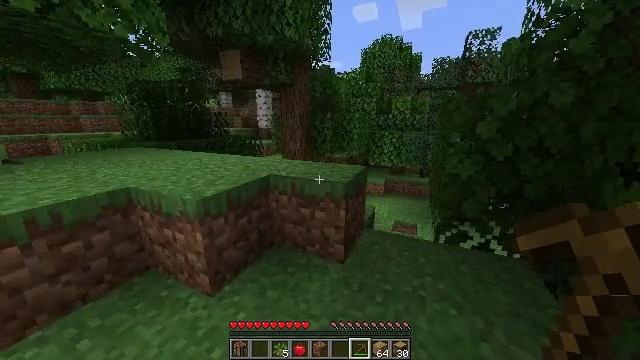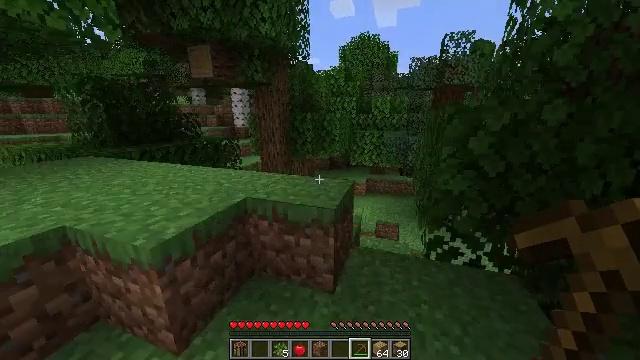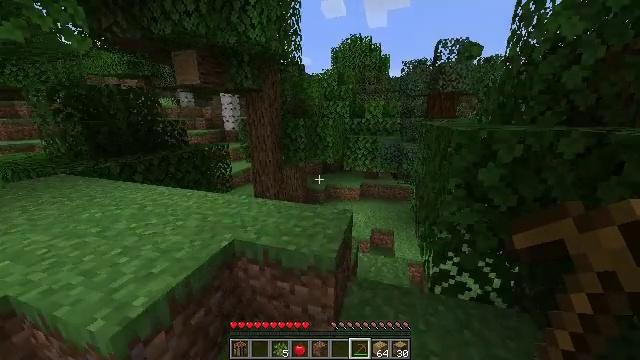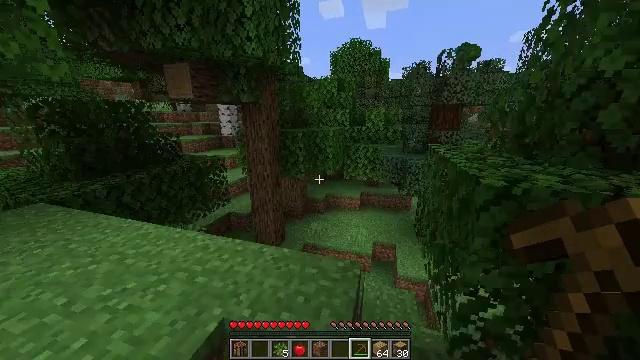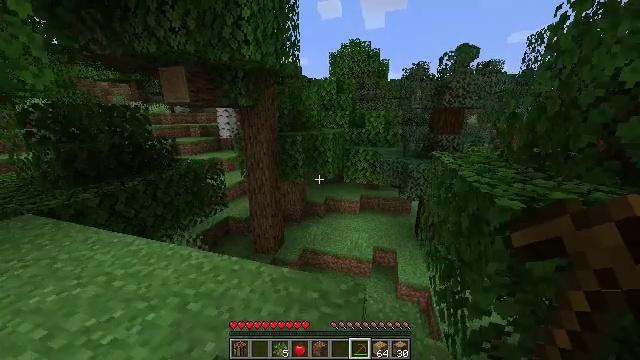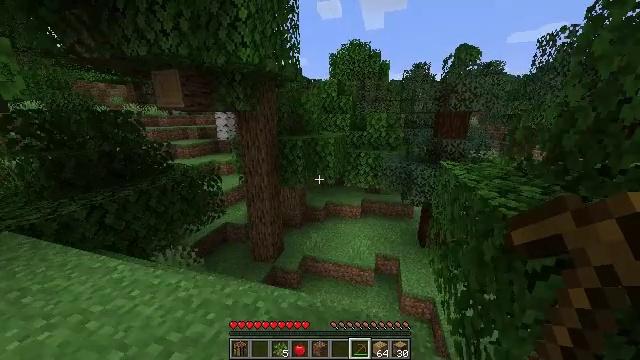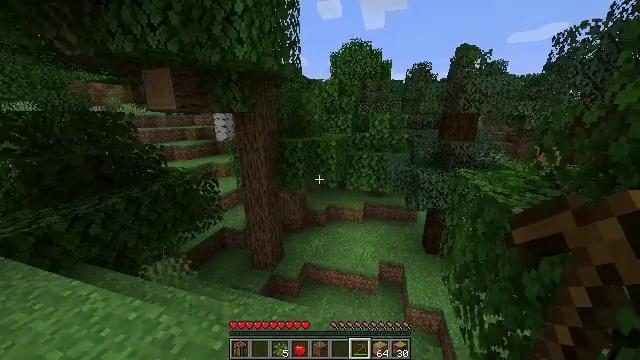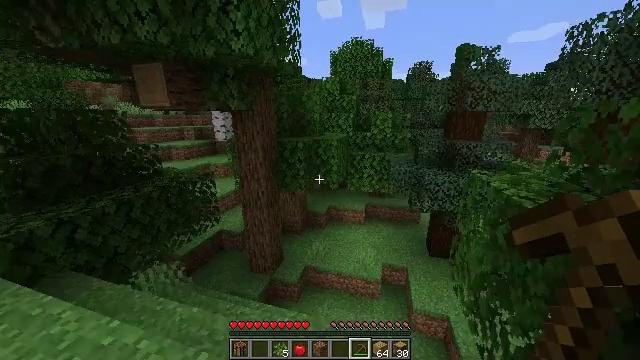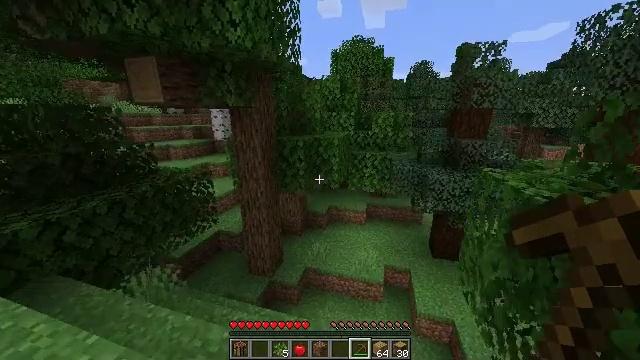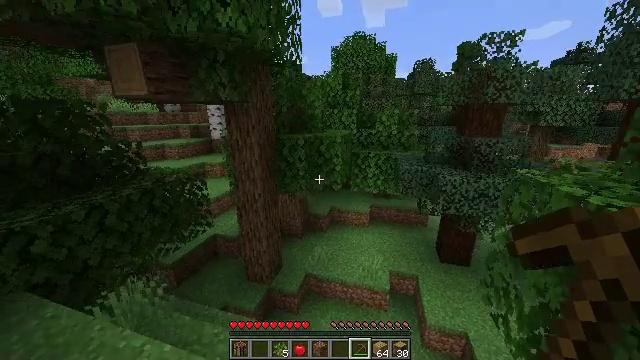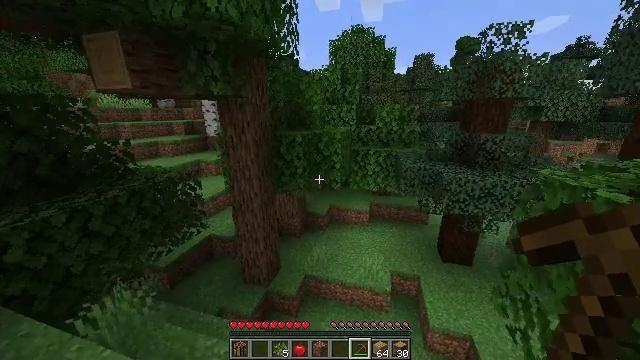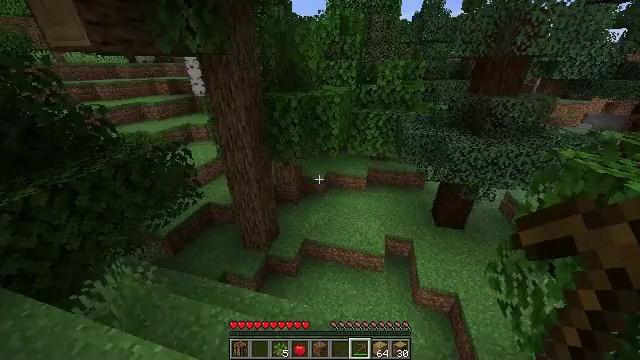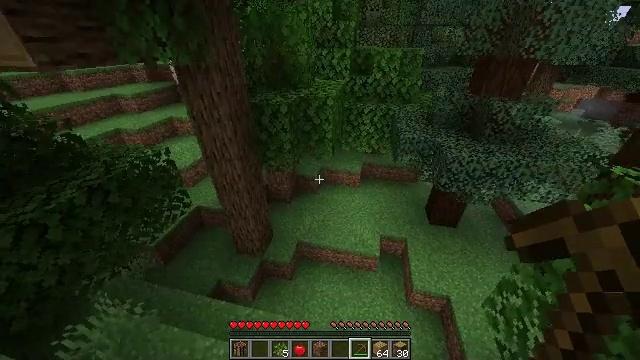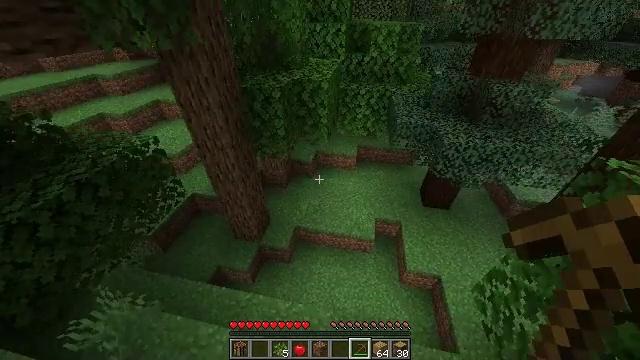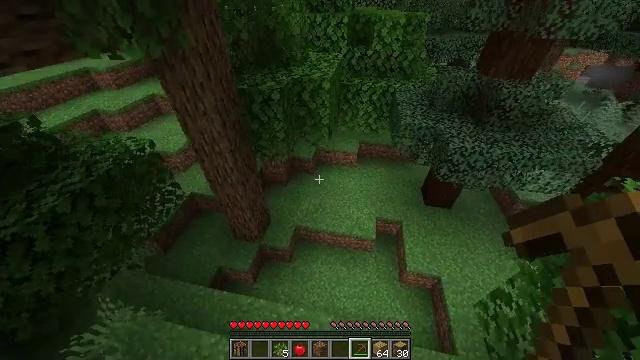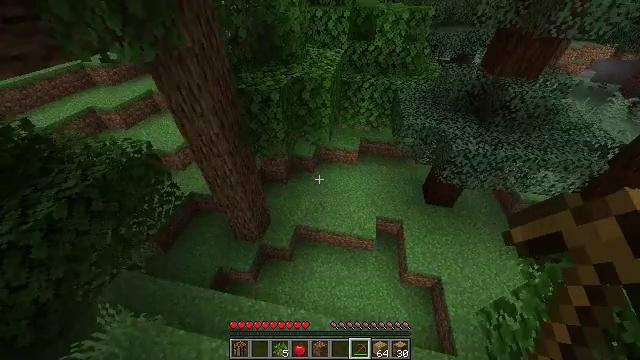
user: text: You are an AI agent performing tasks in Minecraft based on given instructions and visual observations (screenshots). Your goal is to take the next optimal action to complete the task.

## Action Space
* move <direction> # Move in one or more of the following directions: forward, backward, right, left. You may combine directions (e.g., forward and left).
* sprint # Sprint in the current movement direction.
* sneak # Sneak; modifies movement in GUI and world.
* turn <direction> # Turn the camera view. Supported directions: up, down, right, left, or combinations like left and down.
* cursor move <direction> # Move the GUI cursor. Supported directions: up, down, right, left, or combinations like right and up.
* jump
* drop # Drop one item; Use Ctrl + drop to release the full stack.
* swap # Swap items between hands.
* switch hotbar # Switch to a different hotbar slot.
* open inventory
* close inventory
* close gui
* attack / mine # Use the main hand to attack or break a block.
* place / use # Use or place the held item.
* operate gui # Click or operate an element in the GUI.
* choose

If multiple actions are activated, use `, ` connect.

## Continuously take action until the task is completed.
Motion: motion action
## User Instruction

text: Clear the sweet berry bush to collect the sweet berries.
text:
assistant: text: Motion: move forward, sprint, turn right, jump
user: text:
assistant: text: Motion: move forward, sprint, turn right, jump
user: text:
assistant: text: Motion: move forward, sprint, jump
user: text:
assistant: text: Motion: move forward, sprint, jump
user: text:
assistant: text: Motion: move forward, sprint, jump
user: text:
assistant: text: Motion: move forward, jump
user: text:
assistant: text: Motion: move forward, jump
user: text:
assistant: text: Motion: move forward, jump
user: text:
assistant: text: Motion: move forward, jump
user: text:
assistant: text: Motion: move forward, turn down, jump
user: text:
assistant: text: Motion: move forward, turn down, jump
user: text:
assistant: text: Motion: move forward, turn right and down, jump
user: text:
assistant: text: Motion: move forward, turn right and down
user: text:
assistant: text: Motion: move forward, turn down
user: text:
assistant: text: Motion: move forward, turn down
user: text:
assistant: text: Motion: move forward
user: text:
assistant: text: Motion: move forward
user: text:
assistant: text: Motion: move forward
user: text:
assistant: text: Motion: move forward, turn right
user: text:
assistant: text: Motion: move forward, turn right and down
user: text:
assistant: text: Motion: move forward, turn right
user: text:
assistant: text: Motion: move forward, turn right and up
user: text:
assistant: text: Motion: move forward, sprint, turn right and up
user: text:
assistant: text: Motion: move forward, sprint, turn right and up
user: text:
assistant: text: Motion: move forward, sprint, turn right and up
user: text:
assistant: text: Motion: move forward, turn right and up
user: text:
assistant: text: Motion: move forward, turn right and up
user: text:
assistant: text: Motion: move forward, sprint, turn right and up
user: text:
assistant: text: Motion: move forward, sprint, turn right and up
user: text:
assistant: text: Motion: move forward, sprint, turn right and up